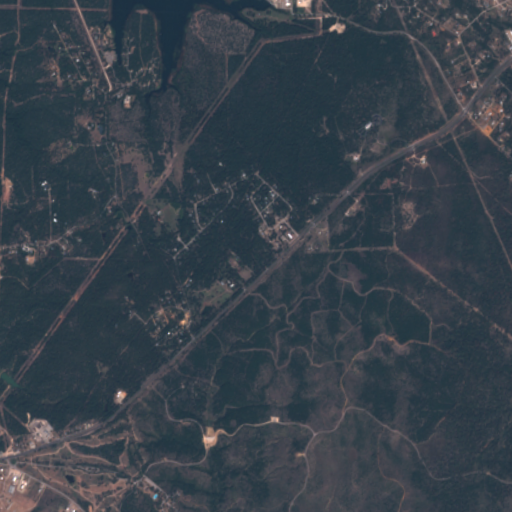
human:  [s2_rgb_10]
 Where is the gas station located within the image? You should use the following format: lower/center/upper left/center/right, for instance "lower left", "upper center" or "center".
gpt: The gas station is located in the lower left of the image.
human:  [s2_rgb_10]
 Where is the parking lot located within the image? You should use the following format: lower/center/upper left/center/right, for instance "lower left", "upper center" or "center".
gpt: The parking lot is located in the lower left of the image.
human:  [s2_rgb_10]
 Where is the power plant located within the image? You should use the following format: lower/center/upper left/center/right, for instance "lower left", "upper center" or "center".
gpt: The power plant is located in the upper center of the image.
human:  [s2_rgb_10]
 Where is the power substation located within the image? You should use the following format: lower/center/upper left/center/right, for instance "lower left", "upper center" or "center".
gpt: The power substation is located in the upper center of the image.
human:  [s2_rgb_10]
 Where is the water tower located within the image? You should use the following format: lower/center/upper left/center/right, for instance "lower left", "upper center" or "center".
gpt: The water tower is located in the lower left of the image.
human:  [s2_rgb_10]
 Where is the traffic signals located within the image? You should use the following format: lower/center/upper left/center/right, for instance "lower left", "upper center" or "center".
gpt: The traffic signals is located in the lower left of the image.
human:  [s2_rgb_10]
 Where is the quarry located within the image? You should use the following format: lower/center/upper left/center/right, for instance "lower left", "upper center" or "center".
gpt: There is no quarry in the image.